Current action and preconditions to check: trajectory_clear

Your task: For each precondition in the list above, predict whether it will hold at this action.

Consider the current scene as observed from the mobile robot's camera, and analyze the predicted future states of all dynamic agents (e.g., people, animals, vehicles, or any moving entities) within the NEXT SECOND.

IMPORTANT: Only answer "very likely" if you are absolutely certain—based on strong, clear evidence—that a dynamic agent will violate the precondition in the predicted future state. Do NOT answer "very likely" for unlikely, ambiguous, or low-probability risks.

Ask yourself for each precondition: Is there a high probability, with clear and convincing evidence, that the predicted future states of any dynamic agent will interfere with the predicted future state of the currently executing action within the NEXT SECOND, causing that precondition to fail?

Assess the risk level based on these predictions. Use "likely" or "very likely" if motions create a clear risk of interference.

Use "neutral" or "improbable" if agents are nearby but their predicted paths are clearly diverging or non-conflicting.

Failure Risk Categories: "very improbable", "improbable", "neutral", "likely", "very likely"

Answer Format: Output ONLY the probability_of_failure value from these categories: "very improbable", "improbable", "neutral", "likely", "very likely"

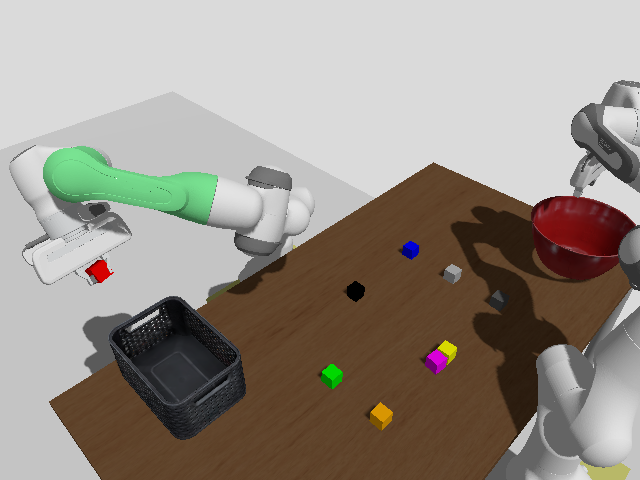

Answer: very improbable